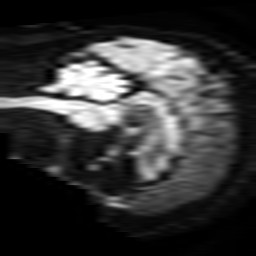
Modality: TRACE
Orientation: sagittal
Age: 74
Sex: female
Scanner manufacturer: philips
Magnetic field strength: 3 T
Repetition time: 4.653 s
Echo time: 0.07459 s